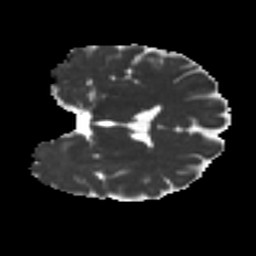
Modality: MD
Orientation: coronal
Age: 40
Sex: male
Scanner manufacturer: ge
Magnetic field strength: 3 T
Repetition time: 7.8 s
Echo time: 0.0609 s